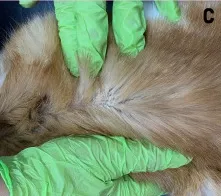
Clinical aspect of the 18-month-old male cat (case 1) before.
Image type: radiology (ct)